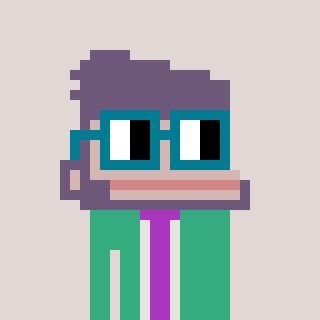
a pixel art character with square dark green glasses, a ape-shaped head and a teal-colored body on a warm background